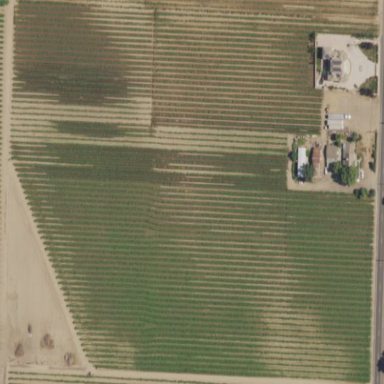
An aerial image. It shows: Vineyard.